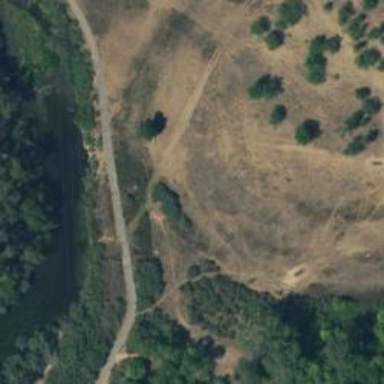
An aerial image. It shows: Disc golf tee area.